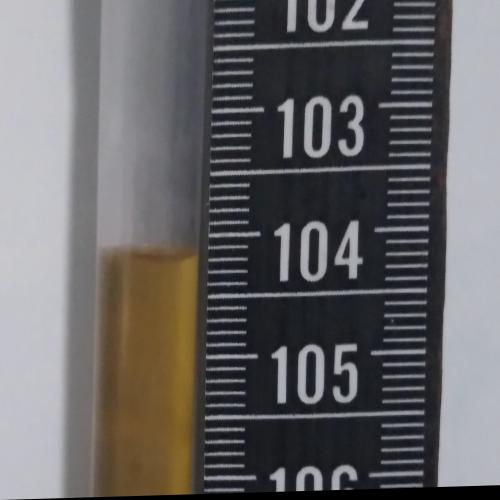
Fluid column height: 104.2 cm